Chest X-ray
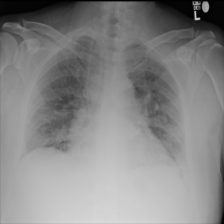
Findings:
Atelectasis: negative
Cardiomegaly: negative
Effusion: negative
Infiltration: positive
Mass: negative
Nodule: negative
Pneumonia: negative
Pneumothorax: negative
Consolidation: negative
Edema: negative
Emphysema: negative
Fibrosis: negative
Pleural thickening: negative
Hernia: negative